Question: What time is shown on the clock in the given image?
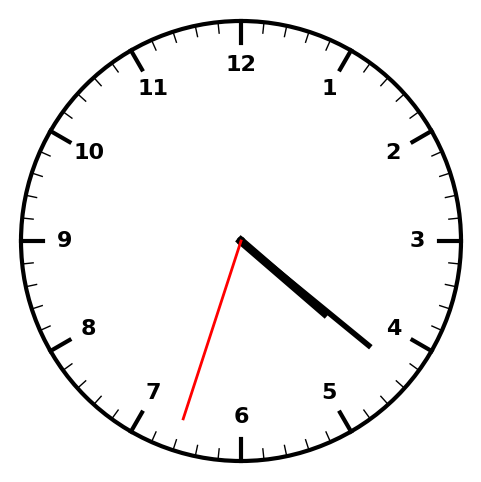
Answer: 04:21:33